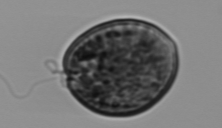
Label: Prorocentrum